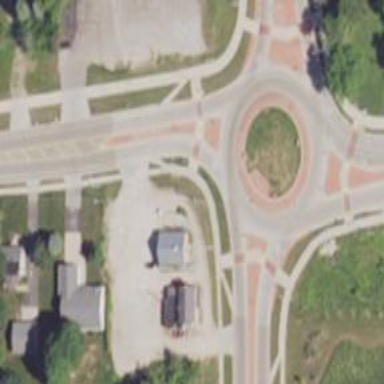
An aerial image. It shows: Crossing road.